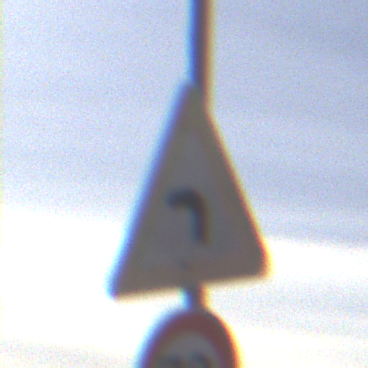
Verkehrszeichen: KurveLinks
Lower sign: Geschwindigkeit70
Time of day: MorningAfternoon
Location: Outdoor (Nature)
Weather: PartlyCloudy
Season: NotSpecified
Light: Natural